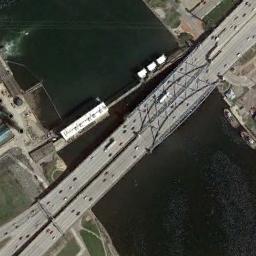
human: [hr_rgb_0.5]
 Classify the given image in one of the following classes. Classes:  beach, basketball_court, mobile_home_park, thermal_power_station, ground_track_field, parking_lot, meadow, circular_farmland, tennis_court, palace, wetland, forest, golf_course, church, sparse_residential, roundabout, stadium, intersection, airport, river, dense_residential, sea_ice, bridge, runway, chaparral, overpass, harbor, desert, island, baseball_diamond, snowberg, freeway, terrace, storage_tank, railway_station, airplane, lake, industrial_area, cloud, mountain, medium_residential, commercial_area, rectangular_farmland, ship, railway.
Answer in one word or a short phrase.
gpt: bridge